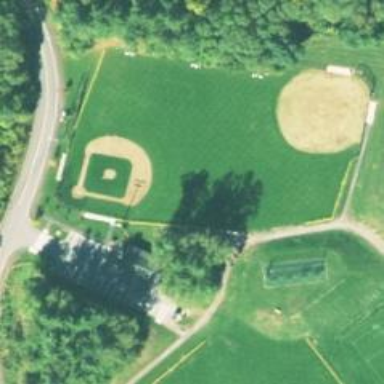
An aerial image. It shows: Pitch designated for baseball and softball activities.